Question: I am trying to get access token from twitter using codebird, first getting user to authorize use of my application works perfectly using this code
'''
require_once('lib/codebird.php');
\Codebird\Codebird::setConsumerKey("xxx", "xxxx");
$cb = \Codebird\Codebird::getInstance();
session_start();
// get the request token
$reply = $cb->oauth_requestToken(array(
'oauth_callback' => 'http://lifetanstic.co.ke/AppRegister'));
// store the token
$cb->setToken($reply->oauth_token, $reply->oauth_token_secret);
$_SESSION['oauth_token'] = $reply->oauth_token;
$_SESSION['oauth_token_secret'] = $reply->oauth_token_secret;
$_SESSION['oauth_verify'] = true;
// redirect to auth website
$auth_url = $cb->oauth_authorize();
?>
<script type="text/javascript">
window.location = "<?php echo $auth_url; ?>";
</script>
<?php
//header('Location: ' . $auth_url);
?>
'''
This is where I am redirected here:

When then I get redirected to the window in where I am supposed to get the access token and access token secret and that also works.
Here is where using $_GET<URL>
Now in that page when I run the following code, it does not work, but produces the following error:
'''
require_once('lib/codebird.php');
session_start();
\Codebird\Codebird::setConsumerKey("xxxx", "xxxx");
$cb = \Codebird\Codebird::getInstance();
// get the access token
$reply = $cb->oauth_accessToken(array(
'oauth_verifier' => $_GET['oauth_verifier']
));
var_dump($reply);
'''
When I dump the reply, it has the following error in it:
'''
object(stdClass)#1 (3) { ["message"]=> string(21) "Invalid request token" ["httpstatus"]=> int(401) ["rate"]=> NULL }
'''
So how am I supposed to get the aouth_accessToken, with this oauth_token=zzzzz&oauth_verifier=zzzz url parameters provide and a user has authorised use of my application?
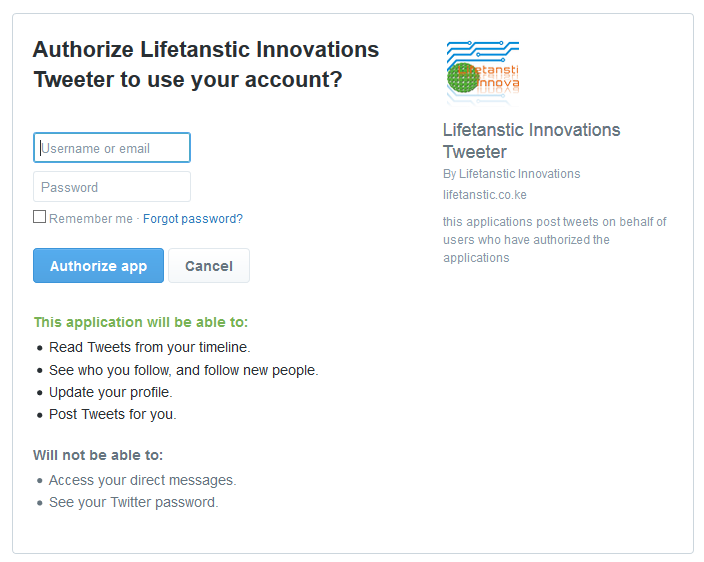
Answer: so let me answer my own question, the part of the code that did not work was this:
'''
require_once('lib/codebird.php');
session_start();
\Codebird\Codebird::setConsumerKey("xxxx", "xxxx");
$cb = \Codebird\Codebird::getInstance();
// get the access token
$reply = $cb->oauth_accessToken(array(
'oauth_verifier' => $_GET['oauth_verifier']
));
var_dump($reply);
'''
And i realized why, in the tutorial for codebird here <URL> there is something i thought it was not a necessary but the moment is reinstated it, it worked miracurously, this line of code
'''
$cb->setToken($_SESSION['oauth_token'], $_SESSION['oauth_token_secret']);
'''
So the final code will be like this:
'''
require_once('lib/codebird.php');
session_start();
\Codebird\Codebird::setConsumerKey("xxxx", "xxxxx");
$cb = \Codebird\Codebird::getInstance();
// get the access token
$cb->setToken($_SESSION['oauth_token'], $_SESSION['oauth_token_secret']);
/*$reply = $cb->oauth_requestToken(array(
'oauth_callback' => 'http://' . $_SERVER['HTTP_HOST'] . $_SERVER['REQUEST_URI']
));*/
$reply = $cb->oauth_accessToken(array(
'oauth_verifier' => $_GET['oauth_verifier']
));
//var_dump($reply);
'''
uncomment the last line to show the results in greater details
'''
to confirm the results, i posted to twitter successfully using this code:
$cb->setToken($reply->oauth_token, $reply->oauth_token_secret);
$params = array(
'status' => '1Auto Post on Twitter with PHP http://goo.gl/OZHaQD #php #twitter @Maina_Wycliffe'
);
$reply = $cb->statuses_update($params);
//var_dump($reply);
'''
and here is the evidence, tweet url-> <URL>
and tweets itself

Hope this will assist you